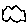
Label: cloud